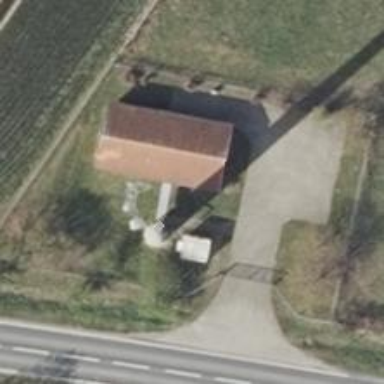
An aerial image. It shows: Man-made mast used for communication purposes.